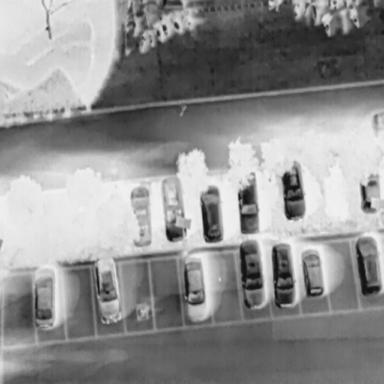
There are 22 objects shown in the infrared image, including 13 Cars, and nine Bicycles.